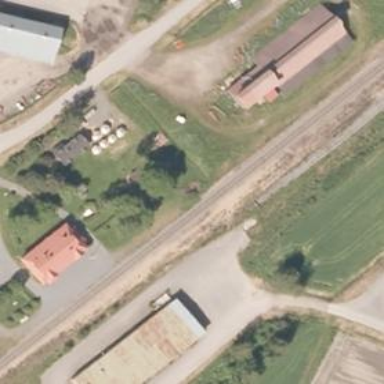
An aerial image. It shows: Railway junction.